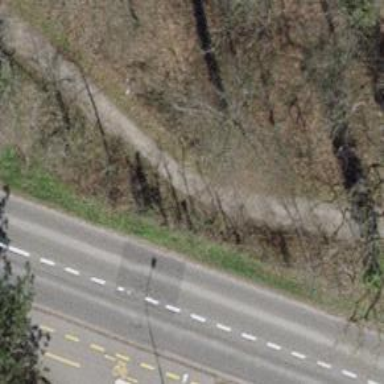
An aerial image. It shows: Compacted path.